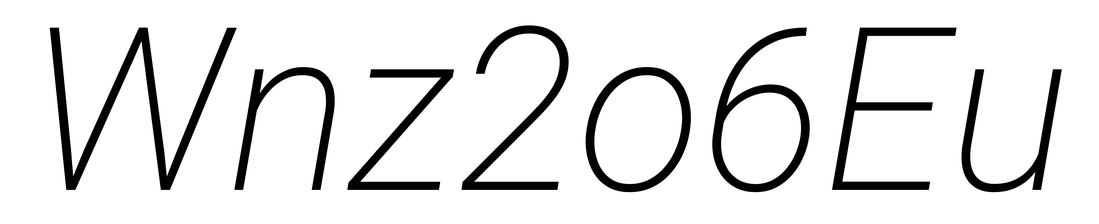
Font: Roboto-Italic_ExtraLight_Italic